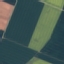
Label: AnnualCrop